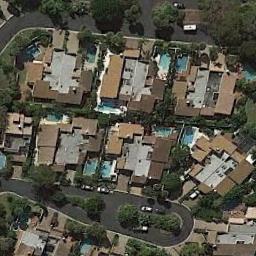
Label: residential